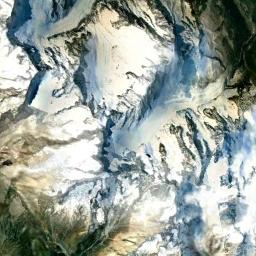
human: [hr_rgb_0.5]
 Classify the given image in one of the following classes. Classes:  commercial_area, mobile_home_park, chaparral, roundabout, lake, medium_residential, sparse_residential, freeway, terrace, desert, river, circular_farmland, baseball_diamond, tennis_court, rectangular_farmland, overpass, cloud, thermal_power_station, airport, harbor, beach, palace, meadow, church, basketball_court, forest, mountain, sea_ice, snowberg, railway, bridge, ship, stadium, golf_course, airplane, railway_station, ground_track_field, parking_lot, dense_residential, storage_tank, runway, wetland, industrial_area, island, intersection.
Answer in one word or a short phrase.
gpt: snowberg